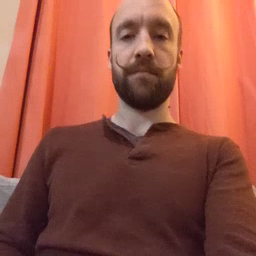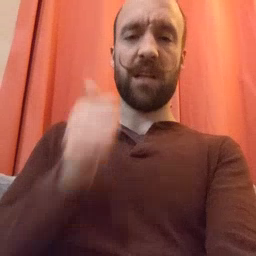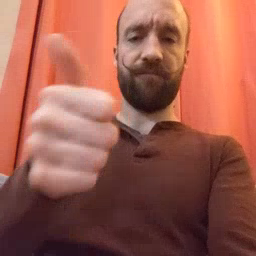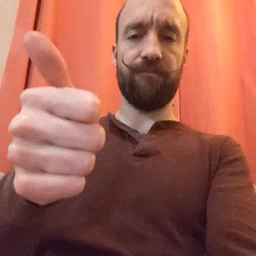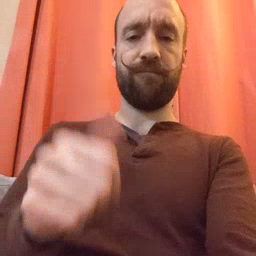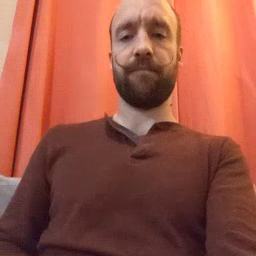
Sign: yourself